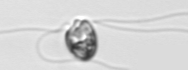
Label: flagellate_morphotype1